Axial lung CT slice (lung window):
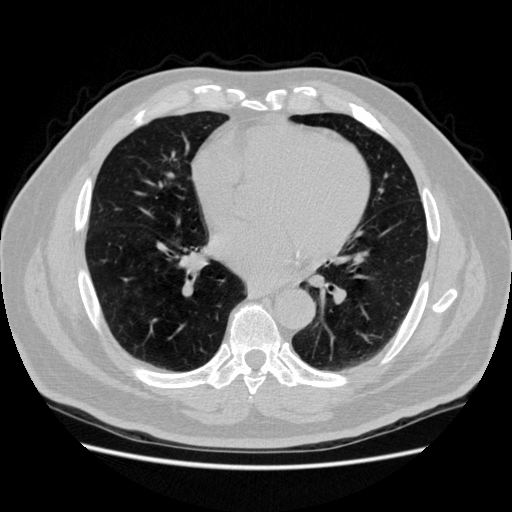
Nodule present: no